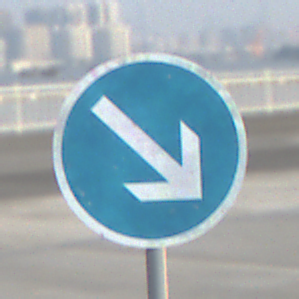
Verkehrszeichen: VorgeschriebeneVorbeifahrtRechts
Umgebung: Outdoor, Urban
Tageszeit: SunriseSunset
Wetter: Clear
Licht: Natural
Jahreszeit: NotSpecified
Kontrast: MediumContrast